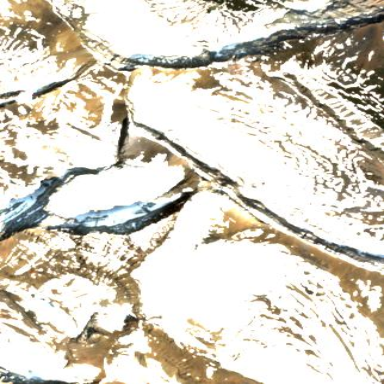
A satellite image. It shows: Majestic glacier in the distance.